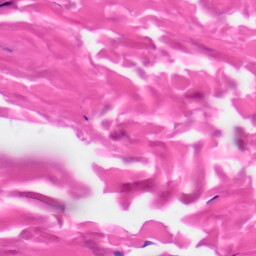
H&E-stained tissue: Skin